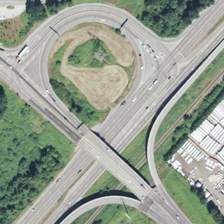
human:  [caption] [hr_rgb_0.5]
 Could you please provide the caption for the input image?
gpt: a large number of trees are planted on both sides of the road .

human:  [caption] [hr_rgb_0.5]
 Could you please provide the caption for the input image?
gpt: a large factory is located on the side of the road .

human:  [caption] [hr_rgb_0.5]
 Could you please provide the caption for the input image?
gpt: a large factory is located on the side of the road .

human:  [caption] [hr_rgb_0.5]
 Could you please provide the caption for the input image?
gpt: a large number of trees are planted on both sides of the road .

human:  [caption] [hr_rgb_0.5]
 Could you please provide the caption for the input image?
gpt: a large number of trees are planted on both sides of the road .